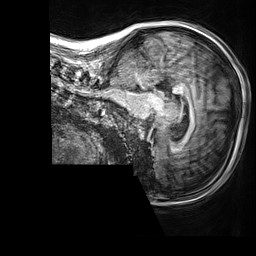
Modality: T1w
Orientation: sagittal
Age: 26
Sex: female
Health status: healthy
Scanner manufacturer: siemens
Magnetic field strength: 3 T
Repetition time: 2.5 s
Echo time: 0.00299 s